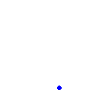
Particle: pion